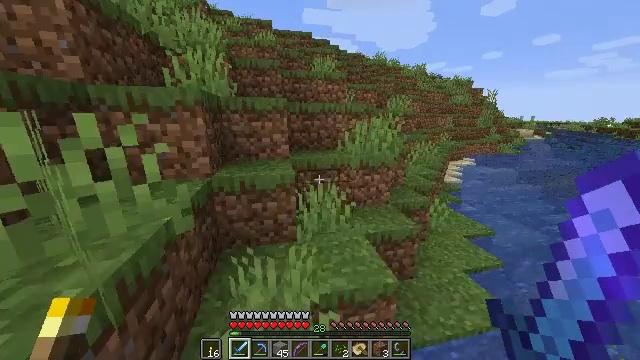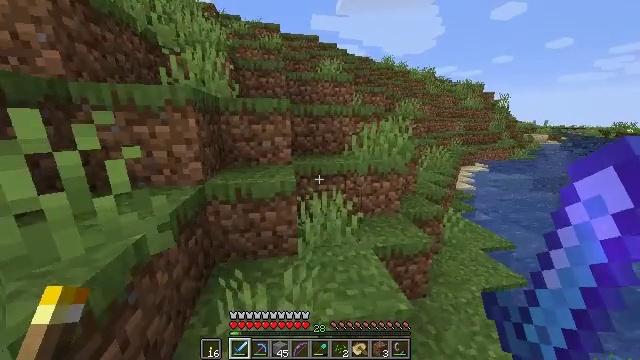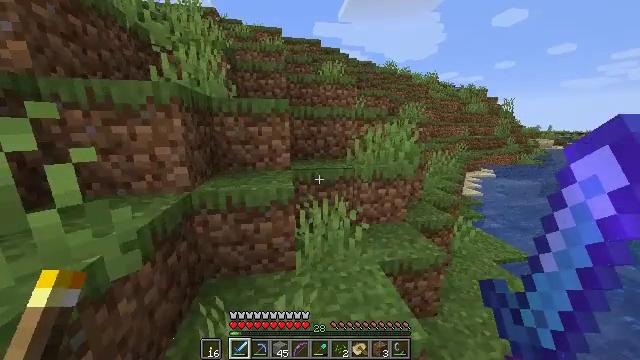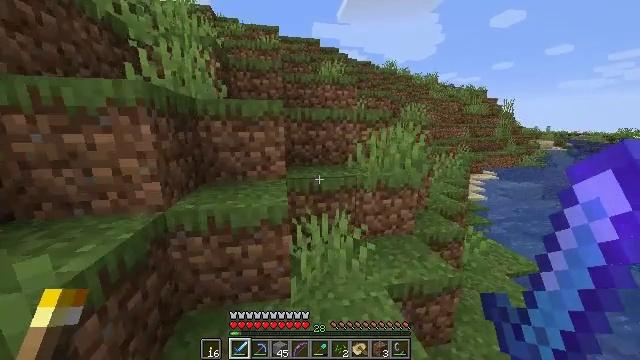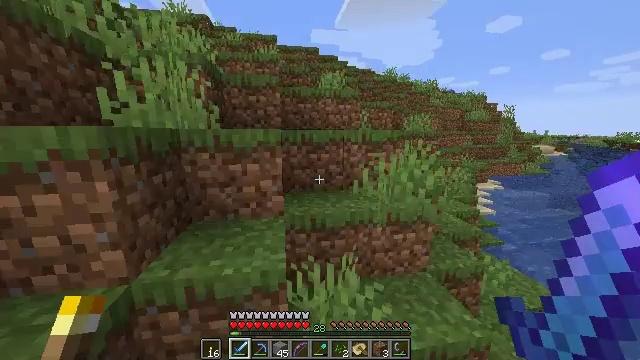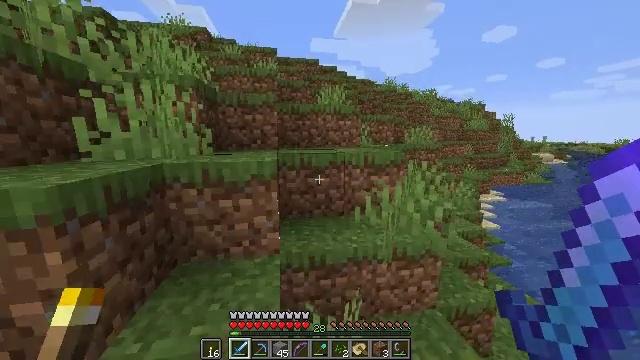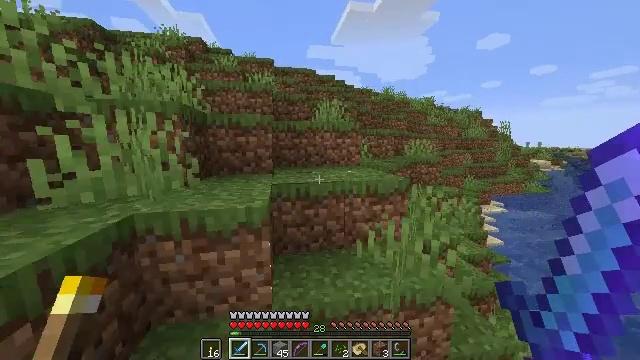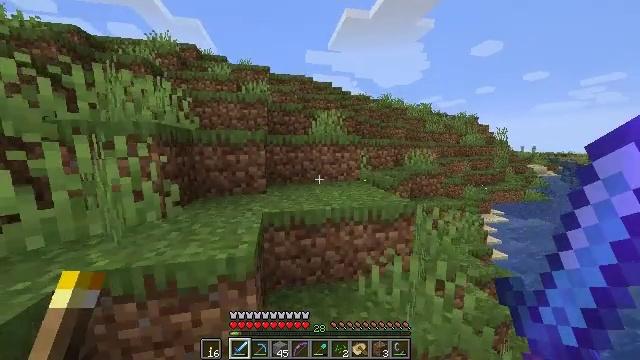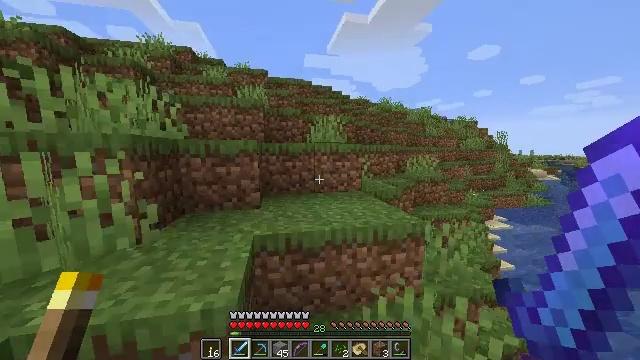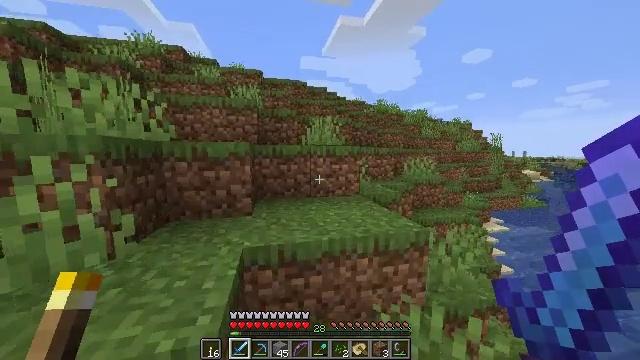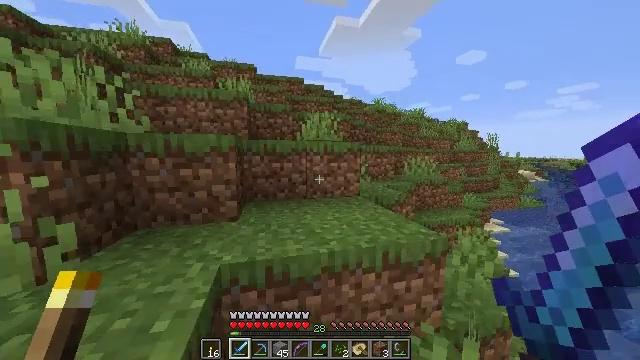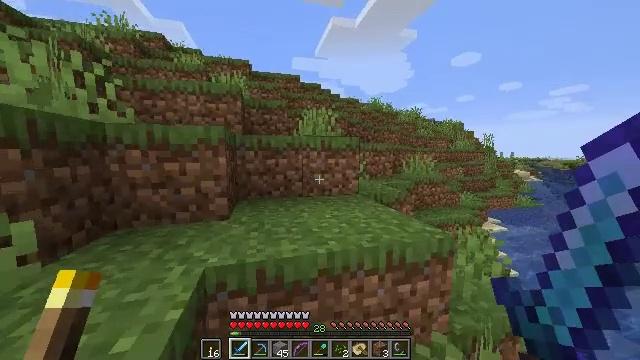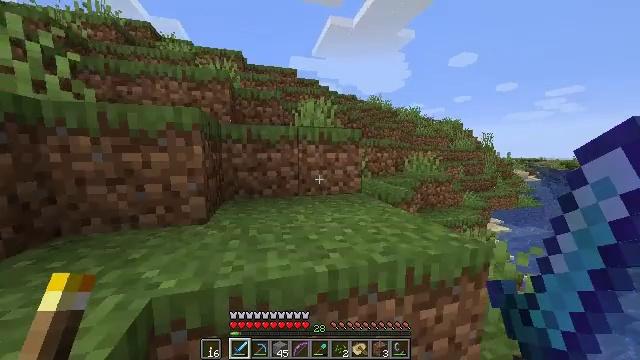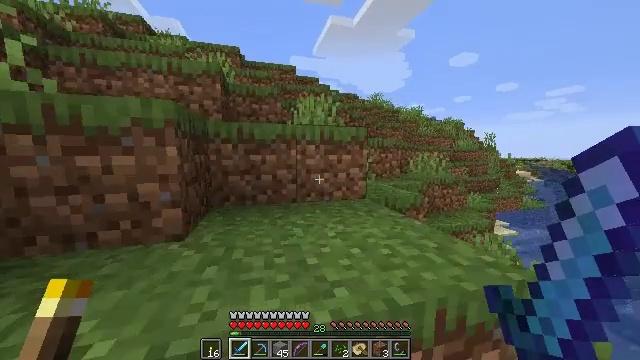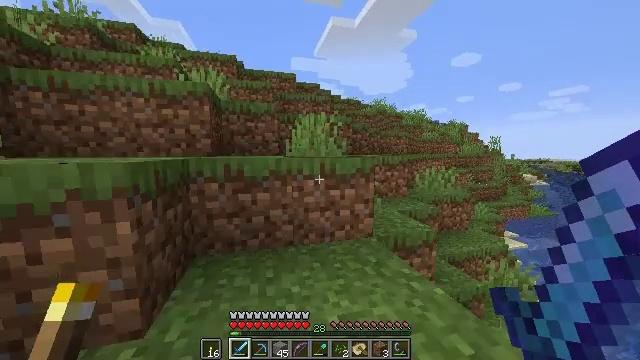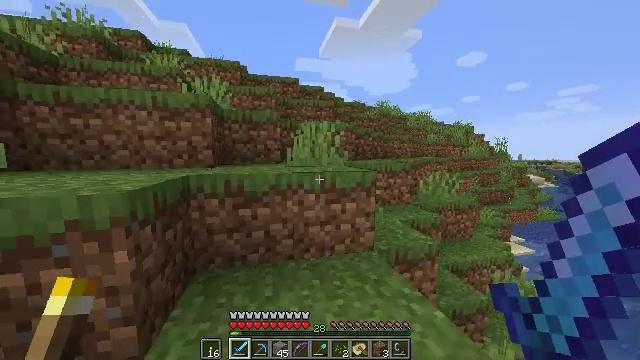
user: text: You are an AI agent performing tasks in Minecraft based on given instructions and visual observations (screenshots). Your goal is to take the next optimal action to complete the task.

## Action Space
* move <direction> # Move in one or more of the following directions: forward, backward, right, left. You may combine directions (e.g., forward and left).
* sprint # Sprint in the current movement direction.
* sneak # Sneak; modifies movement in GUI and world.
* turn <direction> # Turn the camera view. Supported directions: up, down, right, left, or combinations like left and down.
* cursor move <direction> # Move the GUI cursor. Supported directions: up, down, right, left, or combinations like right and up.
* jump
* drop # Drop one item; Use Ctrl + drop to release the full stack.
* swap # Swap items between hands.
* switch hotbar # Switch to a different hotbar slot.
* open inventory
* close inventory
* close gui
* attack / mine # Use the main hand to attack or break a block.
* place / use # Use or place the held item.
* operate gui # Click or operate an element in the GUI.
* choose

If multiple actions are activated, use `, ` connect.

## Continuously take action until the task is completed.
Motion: motion action
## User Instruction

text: Mine sand by the water.
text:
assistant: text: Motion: move forward, sprint, turn left
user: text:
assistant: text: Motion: move forward, sprint, turn up
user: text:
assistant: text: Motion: move forward, sprint
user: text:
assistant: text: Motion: move forward, sprint, turn up, jump
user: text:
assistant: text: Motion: move forward, sprint, turn up, jump
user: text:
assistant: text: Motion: move forward, sprint, turn up, jump
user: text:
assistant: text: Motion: move forward, sprint, turn up, jump
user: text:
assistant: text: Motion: move forward, sprint, jump
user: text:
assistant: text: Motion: move forward, sprint, turn right, jump
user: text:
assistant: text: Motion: move forward, sprint, turn right, jump
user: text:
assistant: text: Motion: move forward, sprint, jump
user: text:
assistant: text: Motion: move forward, sprint, jump
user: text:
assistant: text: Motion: move forward, sprint, jump
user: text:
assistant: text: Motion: move forward, sprint, jump
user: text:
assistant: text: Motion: move forward, sprint, turn left, jump
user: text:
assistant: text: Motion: move forward, sprint, jump
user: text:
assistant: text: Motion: move forward, sprint, turn left, jump
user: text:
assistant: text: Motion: move forward, sprint, turn left, jump
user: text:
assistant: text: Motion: move forward, sprint, jump
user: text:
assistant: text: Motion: move forward, sprint, jump
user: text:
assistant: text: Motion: move forward, sprint, jump
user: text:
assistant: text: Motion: move forward, sprint, jump
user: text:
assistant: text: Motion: move forward, sprint, jump
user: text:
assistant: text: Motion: move forward, sprint, jump
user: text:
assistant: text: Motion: move forward, sprint, jump
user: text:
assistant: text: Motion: move forward, sprint, jump
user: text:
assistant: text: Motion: move forward, sprint, jump
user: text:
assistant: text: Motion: move forward, sprint
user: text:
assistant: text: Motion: move forward, sprint
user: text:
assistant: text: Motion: move forward, sprint